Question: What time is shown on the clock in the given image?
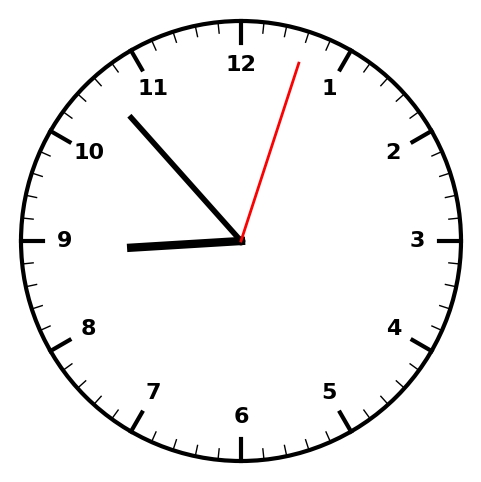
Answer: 08:53:03